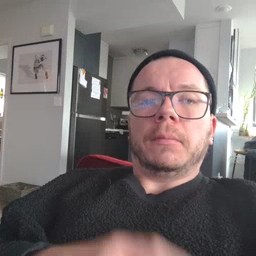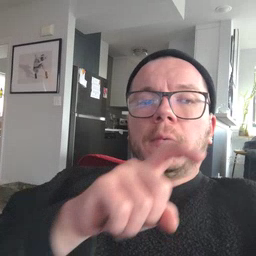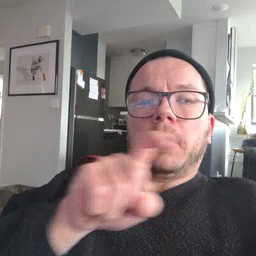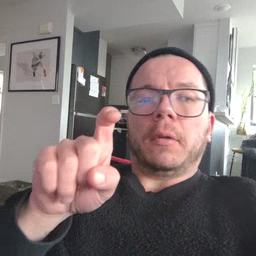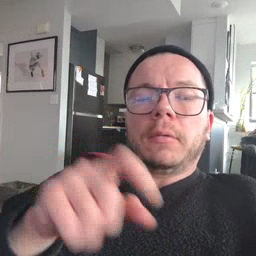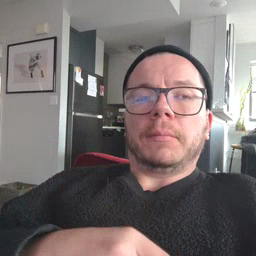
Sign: closet